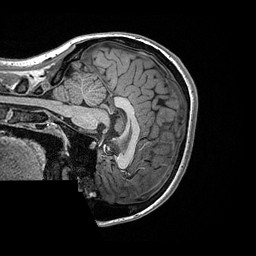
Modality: T1w
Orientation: sagittal
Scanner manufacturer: ge
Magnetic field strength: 3 T
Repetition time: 2.349 s
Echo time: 0.002968 s